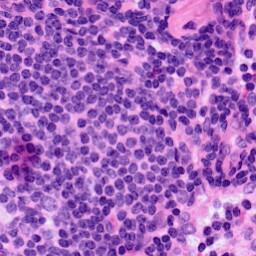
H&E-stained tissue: LymphNode